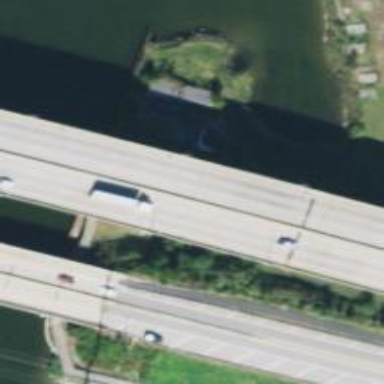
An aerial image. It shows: Bridge over motorway.